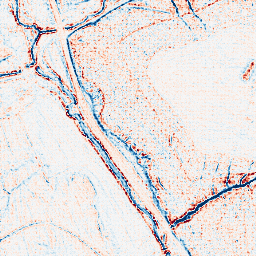
Category: edge_preserving
Decomposition family: anisotropic_diffusion
Decomposition parameters: iterations: 5
kappa: 10
gamma: 0.15
Upsampling method: sinc_hamming
Upsampling parameters: scale: 4
kernel_size: 4
Upsampling scale: 4